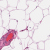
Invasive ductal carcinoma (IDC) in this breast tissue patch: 0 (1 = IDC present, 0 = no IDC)